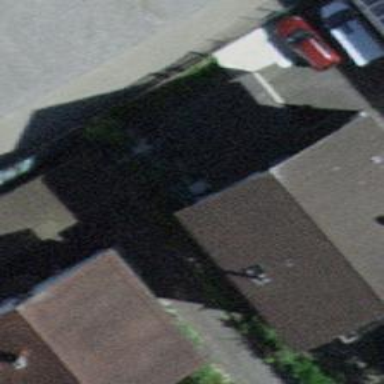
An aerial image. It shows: View of roof of building.